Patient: sex F, age 76
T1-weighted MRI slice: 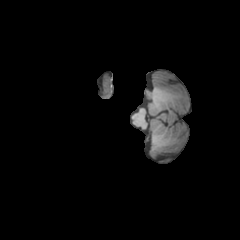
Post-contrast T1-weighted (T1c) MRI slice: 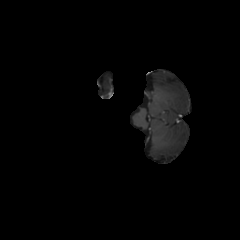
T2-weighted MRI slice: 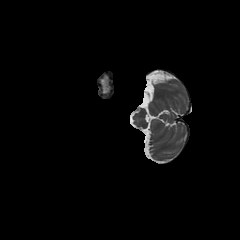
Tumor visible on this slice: no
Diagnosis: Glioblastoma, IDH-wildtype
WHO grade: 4